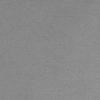
Label: dusty